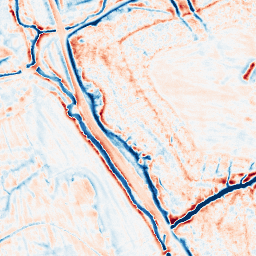
Category: edge_preserving
Decomposition family: bilateral
Decomposition parameters: d: 15
sigma_color: 25
sigma_space: 100
Upsampling method: quadratic
Upsampling parameters: scale: 8
Upsampling scale: 8